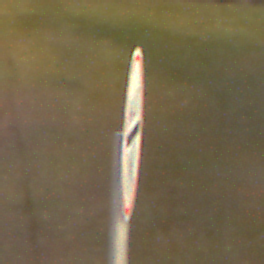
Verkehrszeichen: MautflichtigeStrecke
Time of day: Night
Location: Outdoor (Suburban)
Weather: Clear
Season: NotSpecified
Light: Artificial